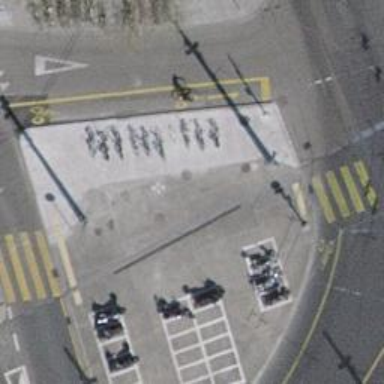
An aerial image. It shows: Bicycle parking area with stands.